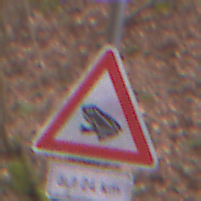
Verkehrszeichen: AmphibienwanderungRechts
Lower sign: LaengeEinerStrecke6
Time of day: Midday
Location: Outdoor (Nature)
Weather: Overcast
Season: Autumn
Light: Natural